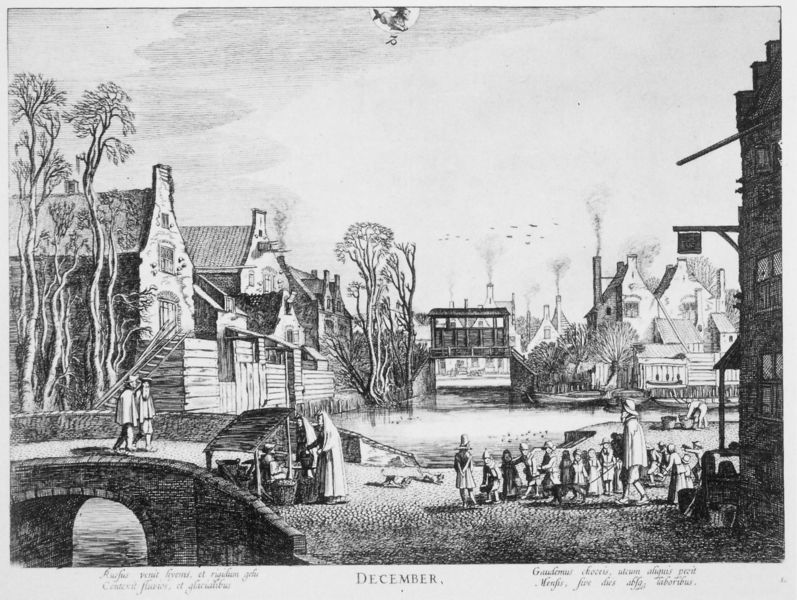
Titel: Die zwölf Monate mit Sternzeichen
Künstler: Jan van de Velde
Schlagwörter: baum, himmel, wasser, wolken, bäume, fluss, frauen, menschen, stadt, teich, ufer, frankreich, frau, männer, schwarz, weiss, zeichnung, gebäude, haus, hunde, tiere, holland, niederlande, bach, häuser, spiegelung, vögel, zweige, brücke, hütte, kanal, rauch, mantel, kind, kamine, kinder, schornstein, schrift, fassaden, pflaster, lehrer, schule, fahne, dorf, dächer, giebel, schornsteine, winter, fabrik, markt, platz, leiter, schild, verkauf, scheune, druck, schwarz weiss, text, stand, mittelalter, kupferstich, monat, wirtshaus, marktstand, brücken, klasse, schulklasse, grachten, schleuse, flandern, nonnen, jahreszeiten, grachte, dezember, faruen, kiner, zeppelin, belgien, kindergruppe, rauchfang, nasenschild, rauchfänge, december, dezeber